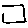
Label: square